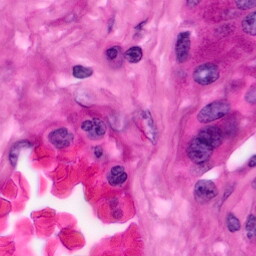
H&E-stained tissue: Pancreatic